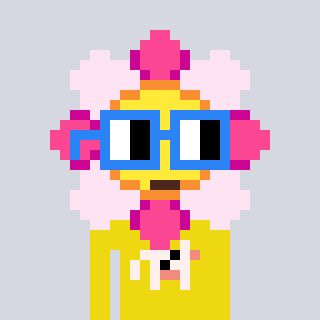
a pixel art character with square blue glasses, a flower-shaped head and a yellow-colored body on a cool background